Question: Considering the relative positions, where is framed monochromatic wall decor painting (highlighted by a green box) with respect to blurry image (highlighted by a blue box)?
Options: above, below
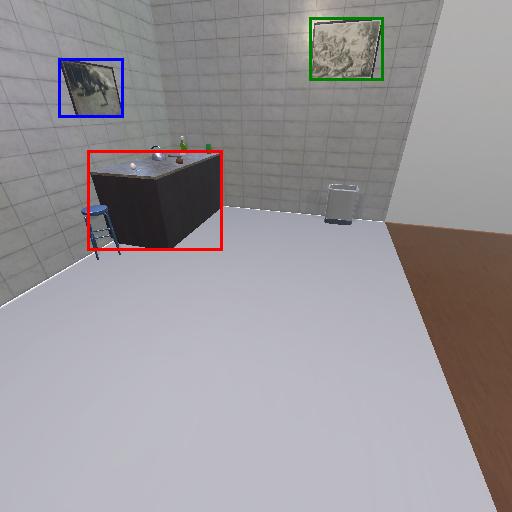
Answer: above